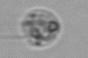
Label: Amoeba